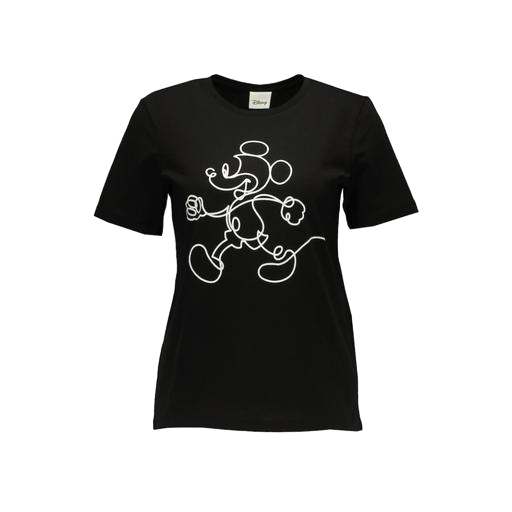
black plus size printed t-shirt only macy, t-shirt twist graphic, black printed jersey t-shirt, white background